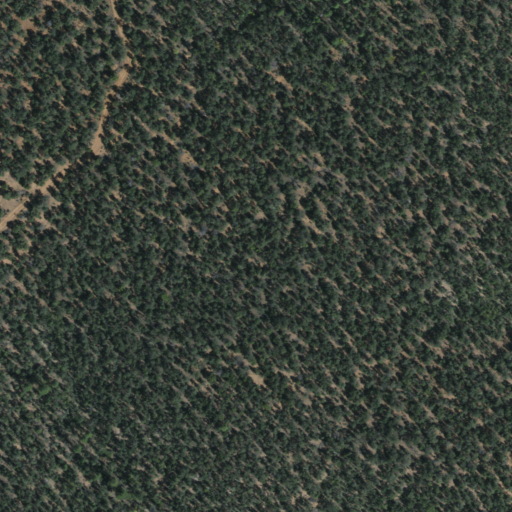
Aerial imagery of ridge(s) in Arizona named Prospect Ridge containing evergreen forest and shrub